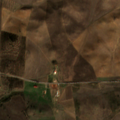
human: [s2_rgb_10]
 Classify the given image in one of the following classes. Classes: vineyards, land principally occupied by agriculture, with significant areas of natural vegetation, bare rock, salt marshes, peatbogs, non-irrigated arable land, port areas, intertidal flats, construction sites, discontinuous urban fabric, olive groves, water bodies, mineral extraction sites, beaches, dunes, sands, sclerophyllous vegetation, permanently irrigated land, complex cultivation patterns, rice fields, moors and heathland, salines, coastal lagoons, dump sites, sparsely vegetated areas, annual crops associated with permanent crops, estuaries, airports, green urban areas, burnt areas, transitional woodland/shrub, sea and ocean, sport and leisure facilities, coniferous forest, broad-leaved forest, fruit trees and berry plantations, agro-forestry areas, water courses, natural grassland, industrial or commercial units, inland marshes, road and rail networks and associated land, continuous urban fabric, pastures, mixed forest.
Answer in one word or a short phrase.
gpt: non-irrigated arable land, pastures, agro-forestry areas